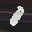
Label: 0